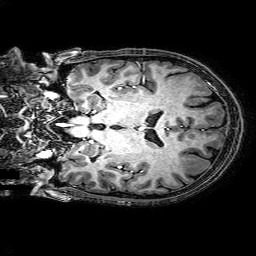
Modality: T1w
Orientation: coronal
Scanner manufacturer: philips
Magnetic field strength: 3 T
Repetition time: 0.0096 s
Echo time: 0.0046 s